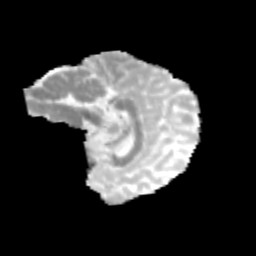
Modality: MD
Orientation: sagittal
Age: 12
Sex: female
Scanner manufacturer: siemens
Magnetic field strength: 3 T
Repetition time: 3.8 s
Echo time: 0.07 s